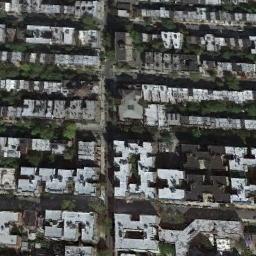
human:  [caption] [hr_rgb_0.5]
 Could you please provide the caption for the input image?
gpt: In densely populated areas there are many roads and neatly arranged houses and trees as well as large lawns and many vehicles .

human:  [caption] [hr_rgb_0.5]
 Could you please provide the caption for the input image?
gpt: Most of the houses in the residential area are red .

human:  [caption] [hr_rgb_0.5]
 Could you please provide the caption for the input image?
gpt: The dense residential is next to the road and some trees .

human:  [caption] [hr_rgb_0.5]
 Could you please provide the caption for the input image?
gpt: A dense residential area has lots of houses arranged neatly while some roads go through the residential area .

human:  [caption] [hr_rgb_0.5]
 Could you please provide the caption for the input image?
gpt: There are many white buildings on dense residential area .